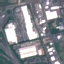
Land use / land cover: Industrial